Interaction volume radius: 10 \u00c5
Interaction volume height: 35 \u00c5
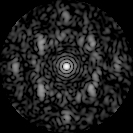
Disorder parameter: 0.5919